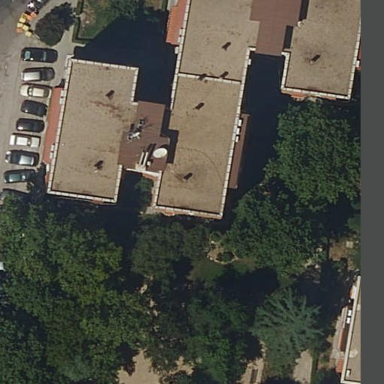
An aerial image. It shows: View of apartment building.